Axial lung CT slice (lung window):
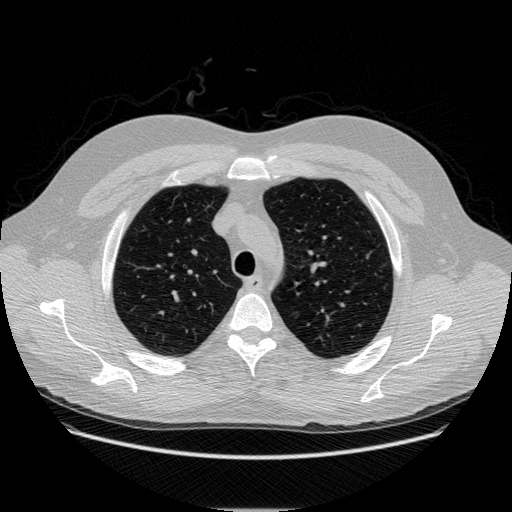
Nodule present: no